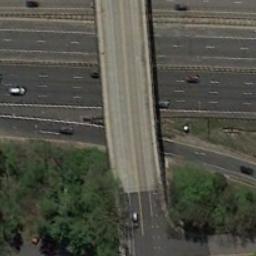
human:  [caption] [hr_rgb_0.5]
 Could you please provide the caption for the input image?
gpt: There are many trees beside the overpass .

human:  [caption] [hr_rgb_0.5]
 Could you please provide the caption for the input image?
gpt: There are many trees and small houses around these overpasses .

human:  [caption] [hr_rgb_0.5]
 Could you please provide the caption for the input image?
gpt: The cross-line overpass is over the roads and a grove of trees is next to the overpass .

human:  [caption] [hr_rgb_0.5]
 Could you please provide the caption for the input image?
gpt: The overpass is next to some trees .

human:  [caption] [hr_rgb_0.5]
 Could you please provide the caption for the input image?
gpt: There are some green trees beside the overpass .